Field crop: maize
Growth stage: 2
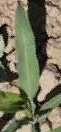
Species: maize